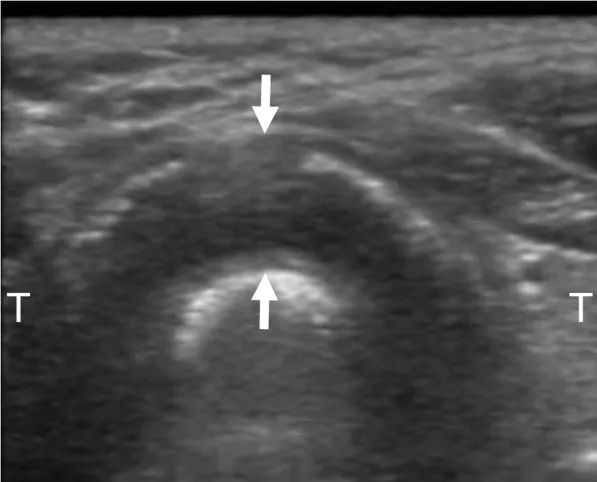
The transverse view of the tracheal US on admission. The US image showed hypoechoic thickening of the tracheal wall at the level cranially adjacent to the thyroid isthmus (arrows). T indicates the thyroid gland.
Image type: radiology (ultrasound)